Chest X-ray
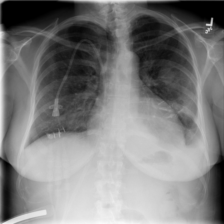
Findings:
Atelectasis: negative
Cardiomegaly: negative
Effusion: negative
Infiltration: positive
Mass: positive
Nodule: negative
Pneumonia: negative
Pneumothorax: negative
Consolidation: negative
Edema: positive
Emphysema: negative
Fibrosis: negative
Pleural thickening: negative
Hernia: negative